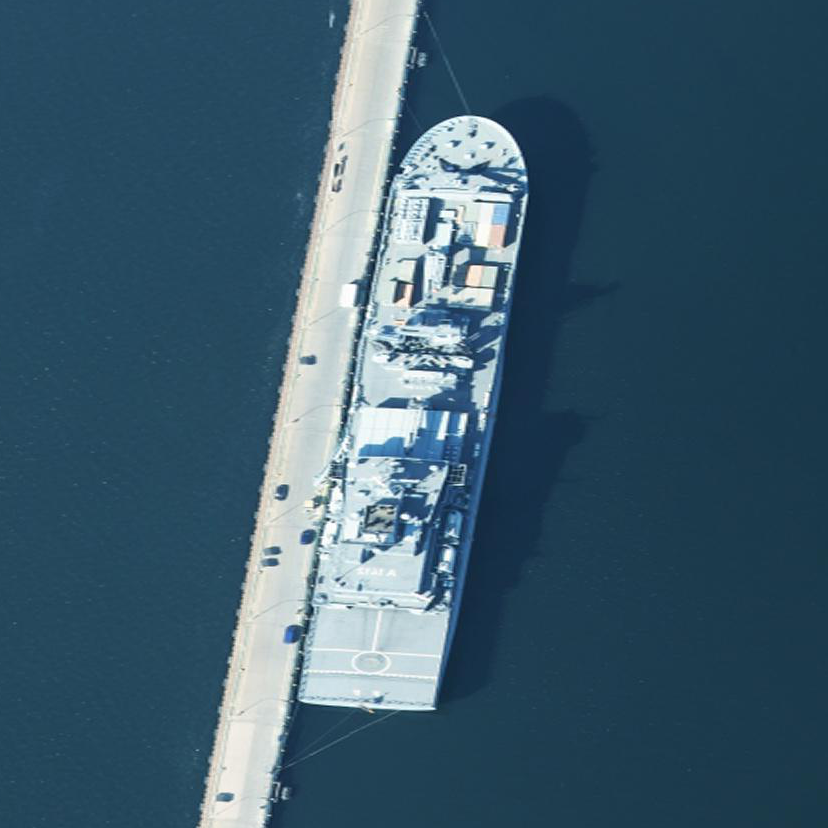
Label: civil